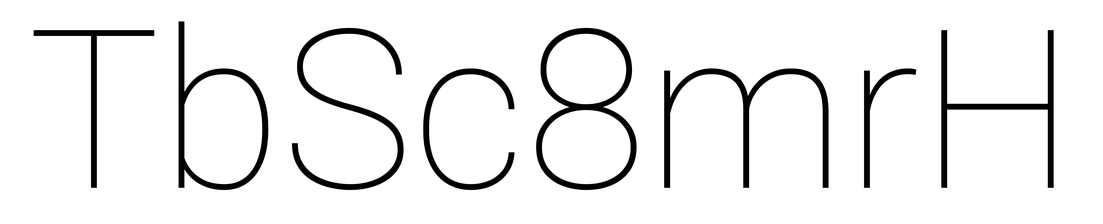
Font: Roboto_Thin